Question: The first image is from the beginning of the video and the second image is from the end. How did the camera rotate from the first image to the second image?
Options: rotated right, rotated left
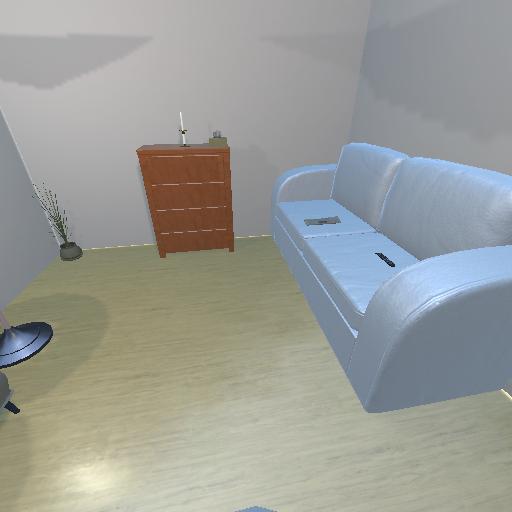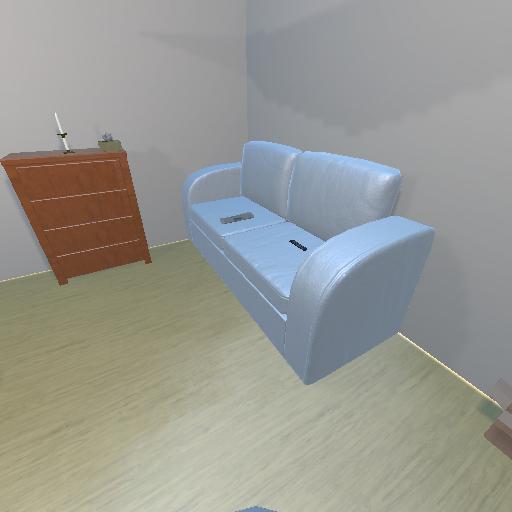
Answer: rotated right